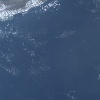
Label: water